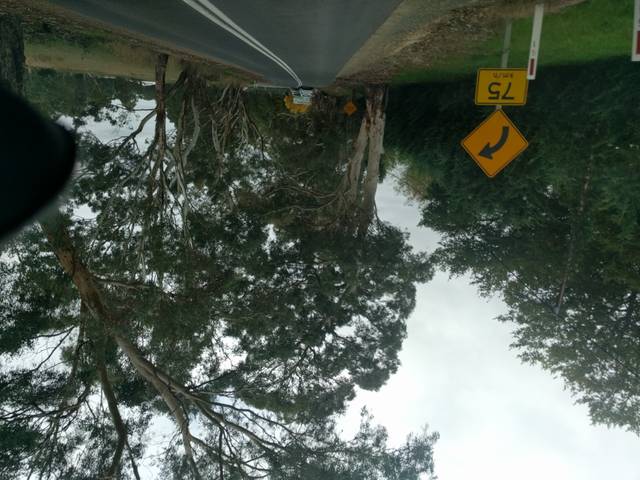
Region: Australia
Coordinates: -35.071, 138.777